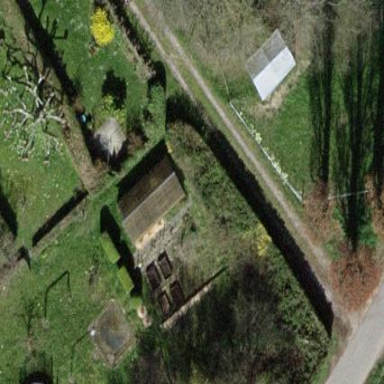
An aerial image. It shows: Garden that is leisure land.